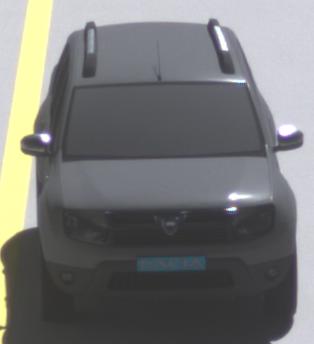
Make: Dacia
Model: Duster dCi 110 FAP
Detailed model: Duster (I)
Model produced from: 2010/06
Model produced until: 2013/11
Doors: 5
Color: gray
Road condition: dry road
Daytime: midday
Contrast: high contrast